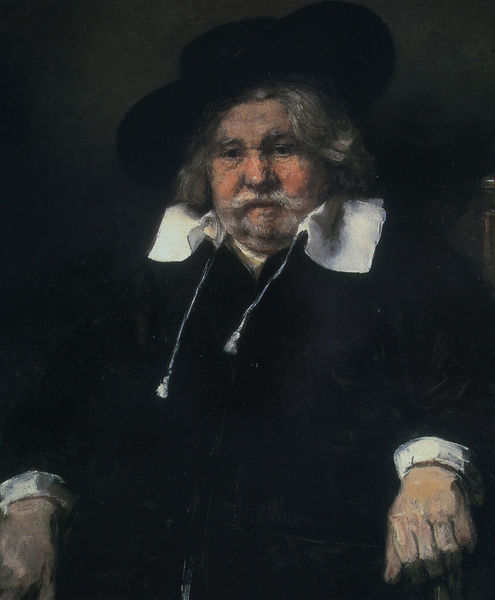
Titel: Porträt eines älteren Mannes
Künstler: Rembrandt
Standort: Den Haag
Institution: Mauritshuis
Schlagwörter: dunkel, gemälde, hand, mann, schatten, weiß, grau, hut, licht, mund, nase, schwarz, stuhl, alt, bart, hemd, augen, barock, gesicht, kragen, rembrandt, vollbart, bildnis, hals, herr, holland, hände, niederlande, portrait, porträt, öl, haare, mantel, sitzend, kinn, locken, rund, alter mann, ölgemälde, chair, hands, hat, oil, priest, red, white, black, chairs, collar, dark, dick, dress, face, gray, grey, hair, nose, old, painting, robe, schnurbart, seat, seated, sit, sitting, wall, sitzt, looking, oil painting, picture, brown, faden, kordel, schnauzer, wei0, manschetten, rosig, portrai, wood, sad, man, rubens, skin, background, head, netherlands, village, baroque, eyes, male, suit, light, säufer, bänder, black and white, colar, look, color, shadow, chin, coat, mouth, dog, beard, old man, jacket, holländer, cheecks, cheeks, renaissance, front, artist, england, finger, fingers, brushstrokes, canvas, paint, dutch, impasto, frans hals, korpulent, forehead, round, shirt, fist, ties, gedrungen, mustache, moustache, cuff, self, self-portrait, bommeln, clergy, linen, fat, cropped, cuffs, tassle, tassles, brushwork, nice, wavy, tassel, string, schwarzer hut, portait, oil on canvas, stern, strings, pilgrim, burgher, painterly, stringnose, ruddy, facture, case, middle class, portriat, puritan, gery, wrinkled, knuckles, downcast, proper, tassels, drawn, mouth eyes, pilgram, schnürkragen, calvinistisches kostüm, burgher in dark clothing, pre-santa claus, grandfather, collared, distracted, 1600s, groom, grew, graying, elderly man, black hat, downward, portly, weißer kragen, quasten, graue haare, mustached, seta, blck robe, rudy, white cuff